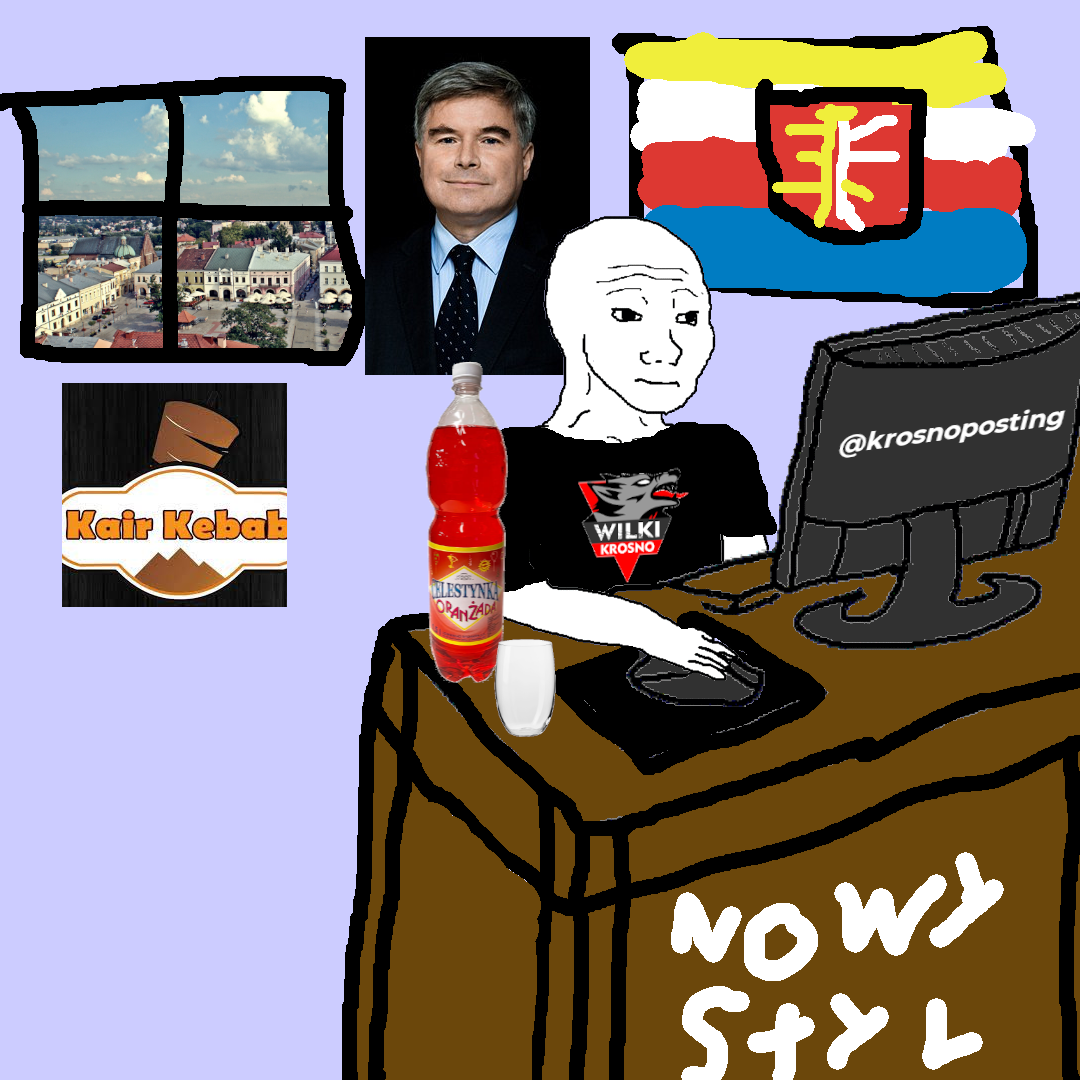
Label: 5_Wojak_with_Background